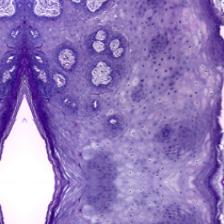
Diagnosis: Normal